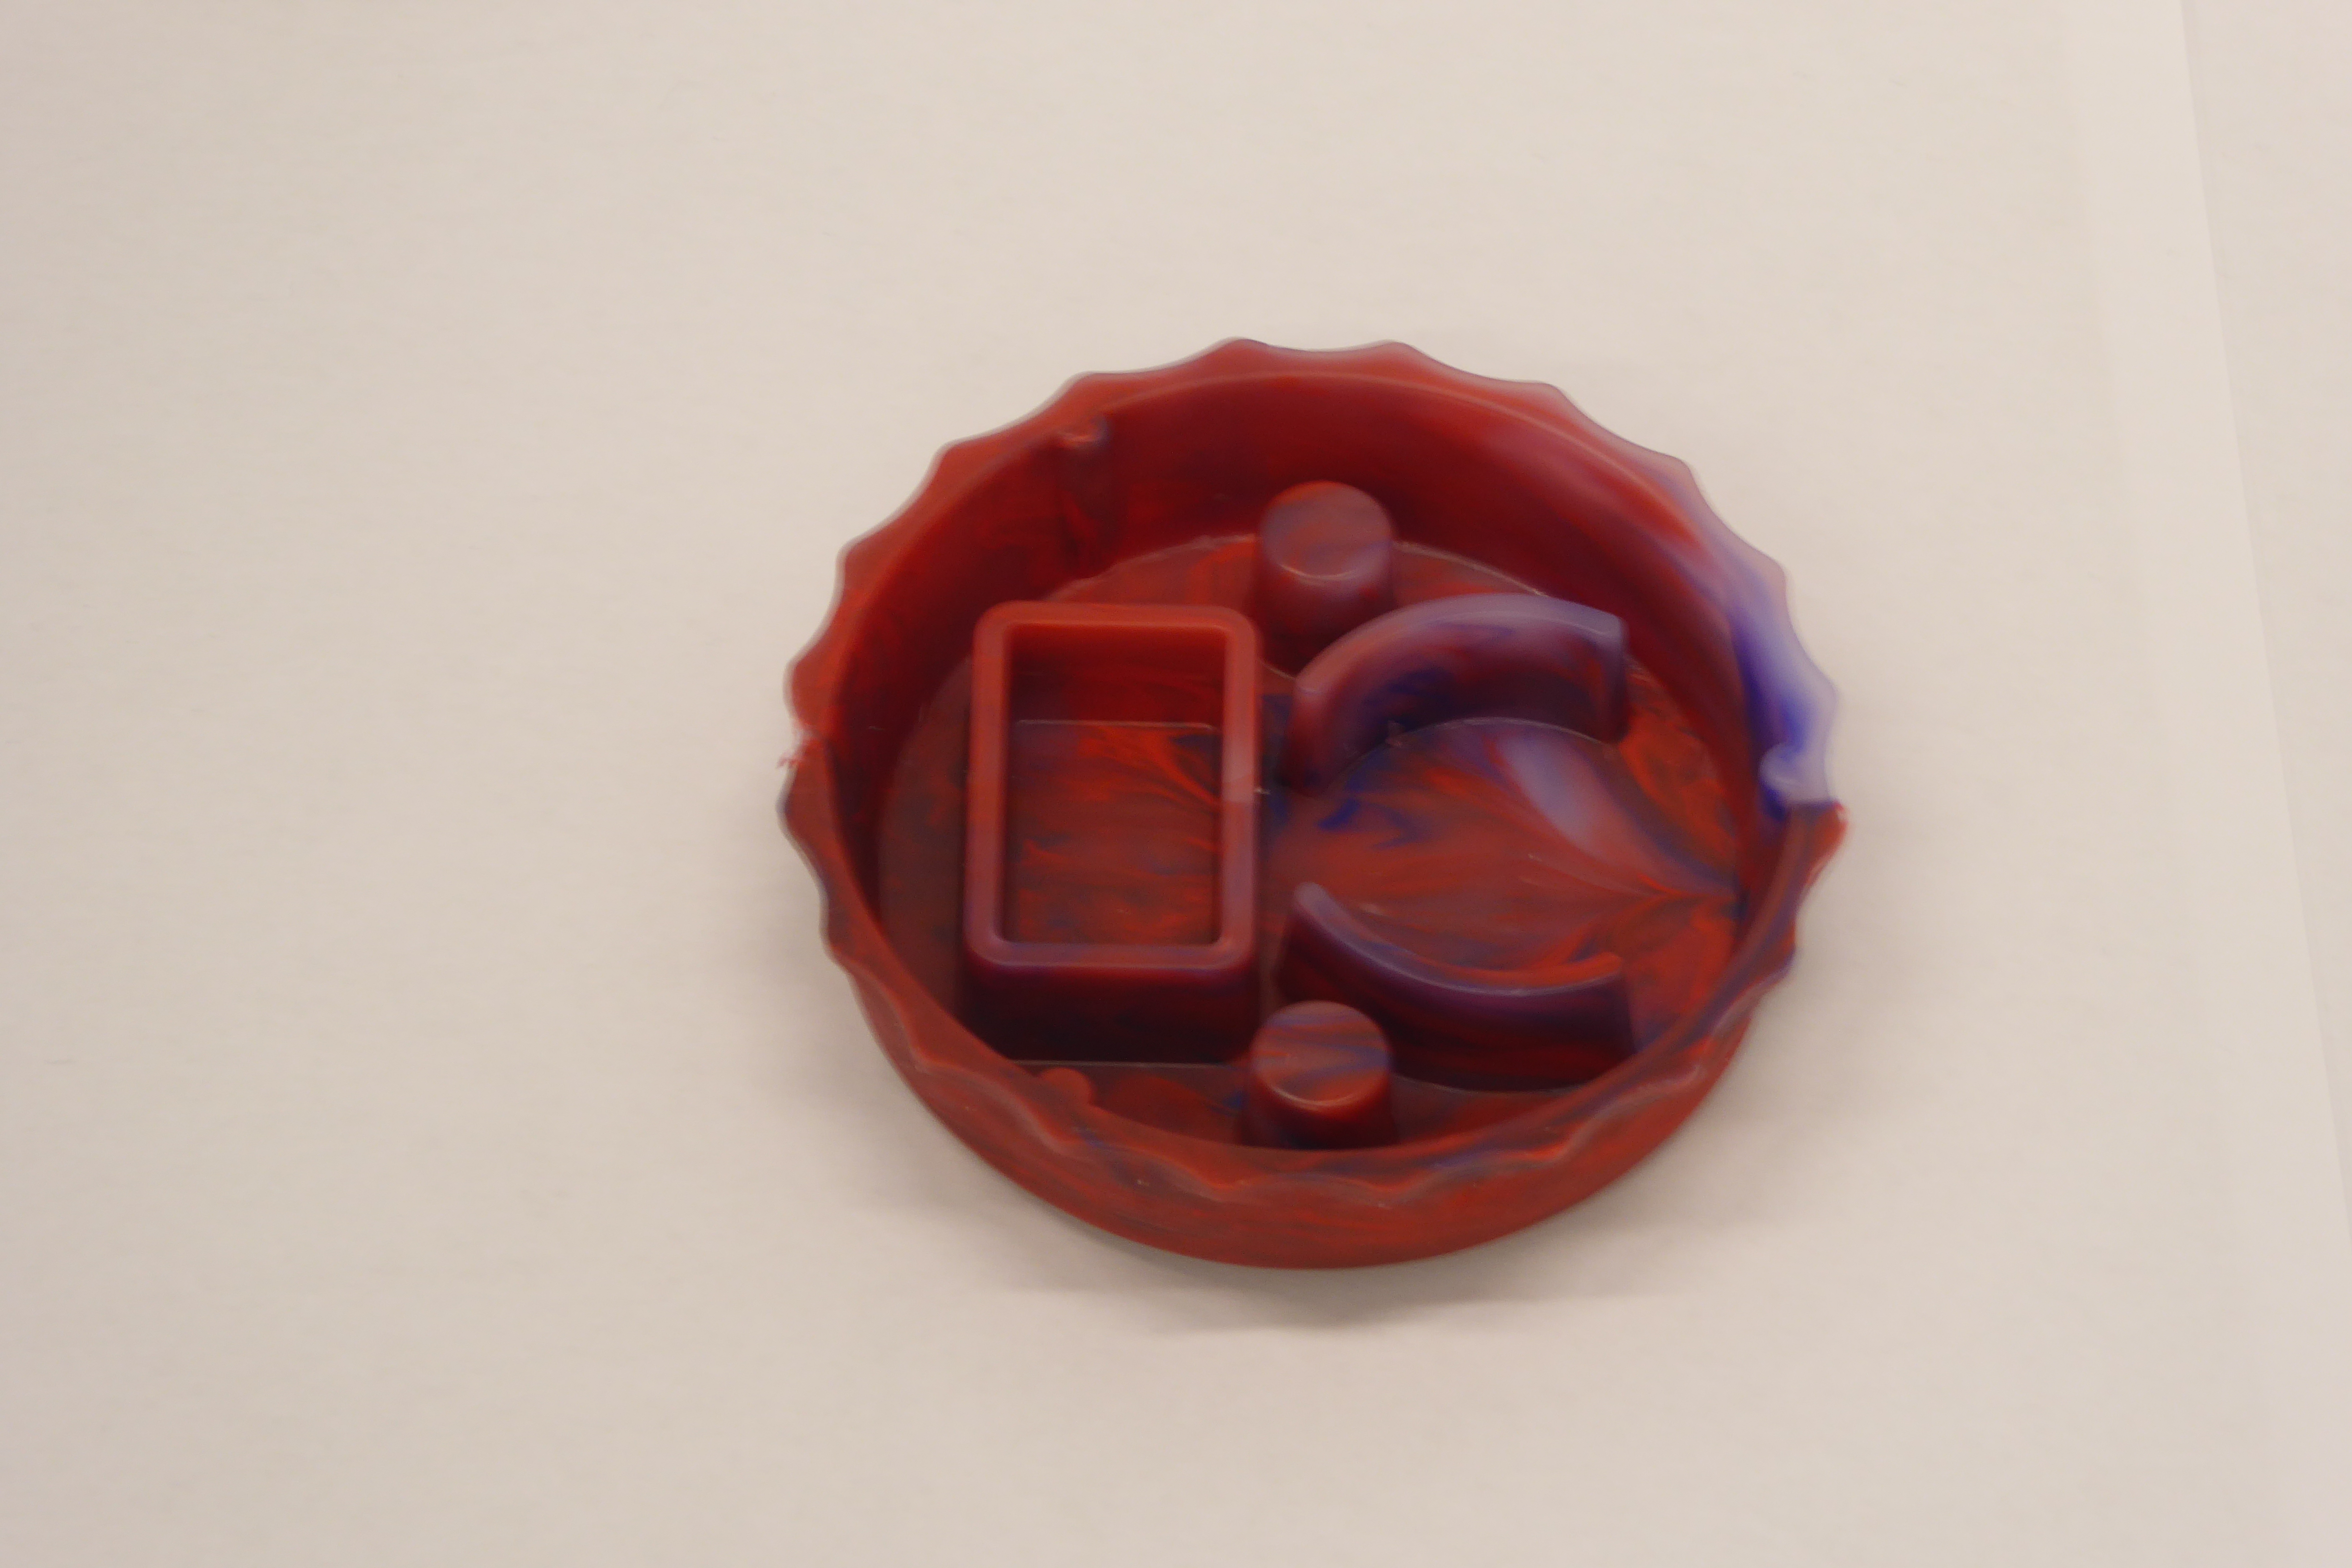
Label: Bottle Opener - Cover